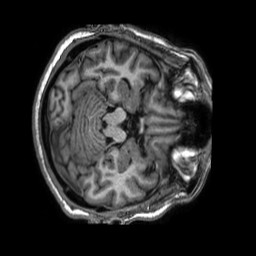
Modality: T1w
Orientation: axial
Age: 62
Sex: male
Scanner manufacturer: philips
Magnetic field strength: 1.5 T
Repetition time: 0.007025 s
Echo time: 0.003167 s